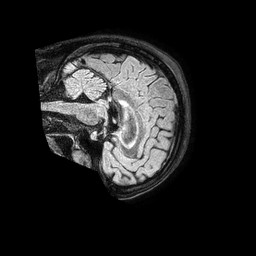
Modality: FLAIR
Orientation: sagittal
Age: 51
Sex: female
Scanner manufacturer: philips
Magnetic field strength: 1.5 T
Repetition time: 4.8 s
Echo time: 0.3 s